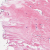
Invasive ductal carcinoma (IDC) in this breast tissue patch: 0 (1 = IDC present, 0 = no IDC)